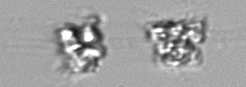
Label: Leptocylindrus_mediterraneus